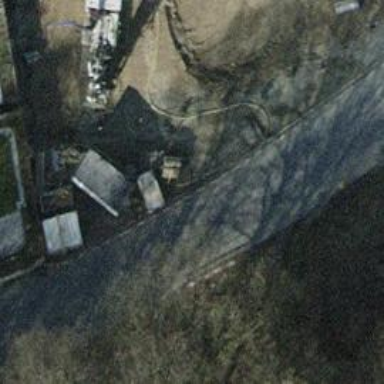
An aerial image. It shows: Road with steps.